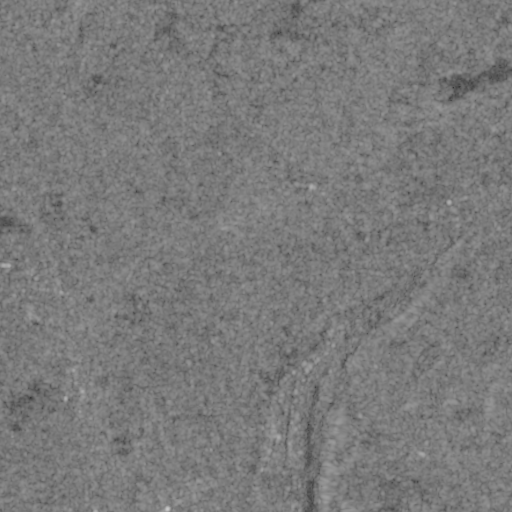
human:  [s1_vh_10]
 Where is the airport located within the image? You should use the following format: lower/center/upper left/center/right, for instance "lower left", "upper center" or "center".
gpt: The airport is located in the center left of the image.
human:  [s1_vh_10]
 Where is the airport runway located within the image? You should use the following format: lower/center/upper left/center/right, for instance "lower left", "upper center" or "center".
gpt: The airport runway is located in the center left of the image.
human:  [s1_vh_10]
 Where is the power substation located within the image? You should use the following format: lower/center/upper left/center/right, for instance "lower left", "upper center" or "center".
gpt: The power substation is located in the center left of the image.
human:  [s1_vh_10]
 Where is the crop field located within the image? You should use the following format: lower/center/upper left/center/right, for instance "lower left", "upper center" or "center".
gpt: There is no crop field in the image.

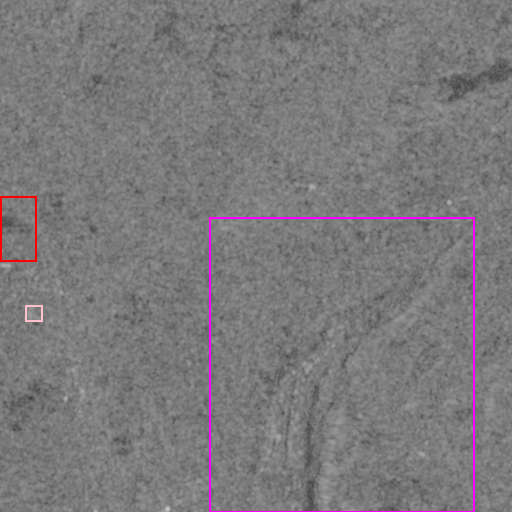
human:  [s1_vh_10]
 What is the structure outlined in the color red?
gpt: The structure outlined in red is an airport.
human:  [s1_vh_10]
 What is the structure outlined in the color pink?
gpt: The structure outlined in pink is a power substation.
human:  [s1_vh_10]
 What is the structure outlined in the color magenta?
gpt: The structure outlined in magenta is a quarry.
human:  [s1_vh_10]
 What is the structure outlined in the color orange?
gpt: There is no orange outline.